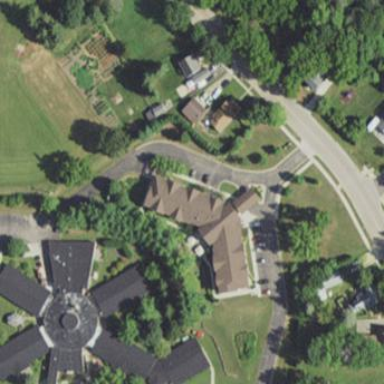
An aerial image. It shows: Nursing home building.